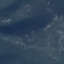
Land use / land cover: HerbaceousVegetation